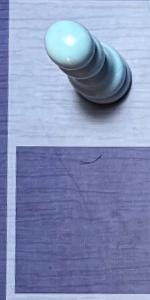
Label: Empty